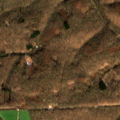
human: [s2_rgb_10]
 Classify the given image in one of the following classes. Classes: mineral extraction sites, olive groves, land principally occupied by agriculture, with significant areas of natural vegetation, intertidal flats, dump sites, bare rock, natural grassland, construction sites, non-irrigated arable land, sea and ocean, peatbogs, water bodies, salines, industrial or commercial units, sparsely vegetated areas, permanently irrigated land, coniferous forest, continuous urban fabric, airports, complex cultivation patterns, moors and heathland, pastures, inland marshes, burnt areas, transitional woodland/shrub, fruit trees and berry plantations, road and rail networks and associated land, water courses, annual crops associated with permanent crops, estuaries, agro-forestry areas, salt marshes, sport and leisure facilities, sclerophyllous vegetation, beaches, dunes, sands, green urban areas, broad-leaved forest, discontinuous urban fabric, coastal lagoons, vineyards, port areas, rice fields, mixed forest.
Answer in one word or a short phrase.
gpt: complex cultivation patterns, broad-leaved forest, mixed forest